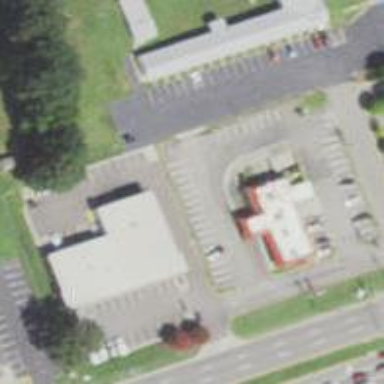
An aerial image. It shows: Retail area.